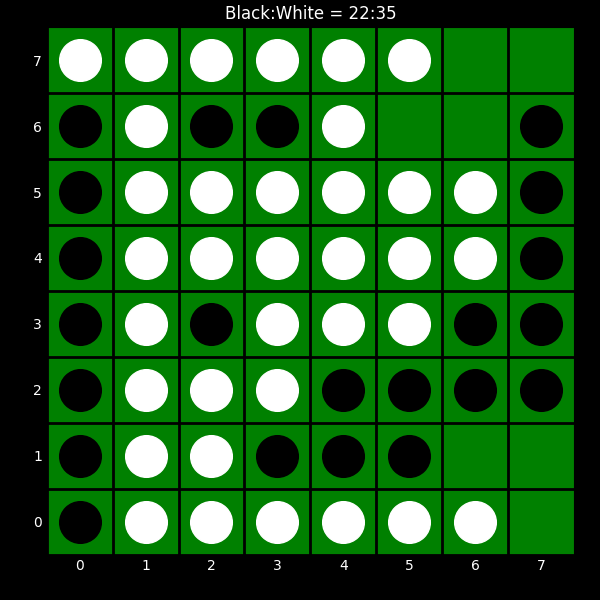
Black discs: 22
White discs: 35